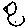
Label: bird